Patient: sex F, age 65
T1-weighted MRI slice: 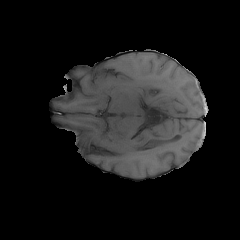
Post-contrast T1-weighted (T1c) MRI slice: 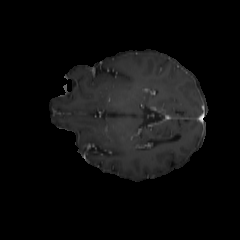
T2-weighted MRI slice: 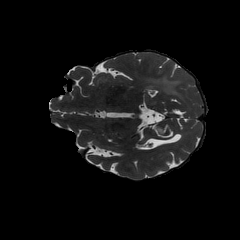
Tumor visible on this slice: yes
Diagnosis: Glioblastoma, IDH-wildtype
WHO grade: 4